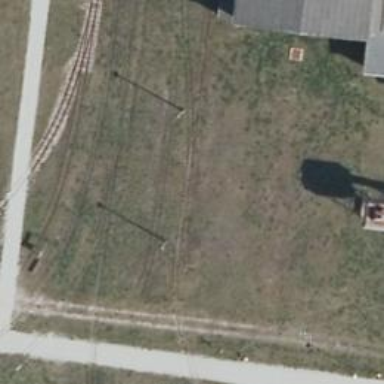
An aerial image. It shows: Preserved narrow-gauge railway.